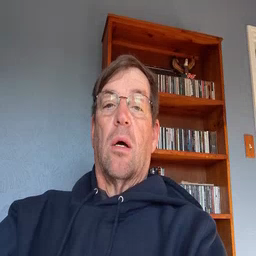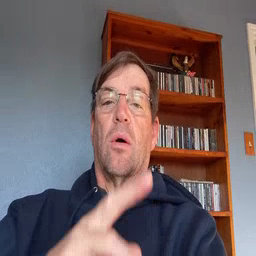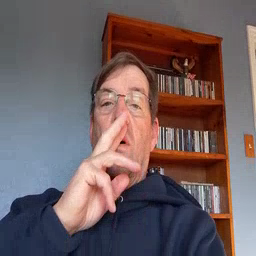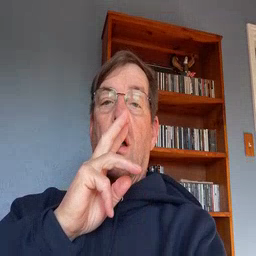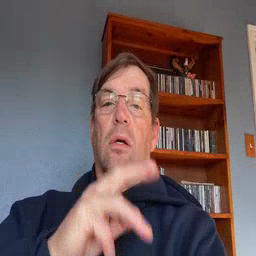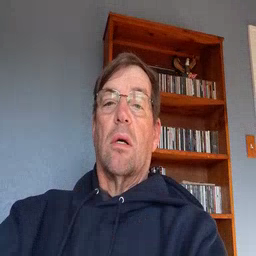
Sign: water